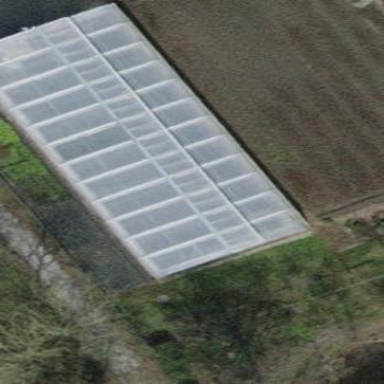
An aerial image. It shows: Greenhouse.